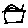
Label: house